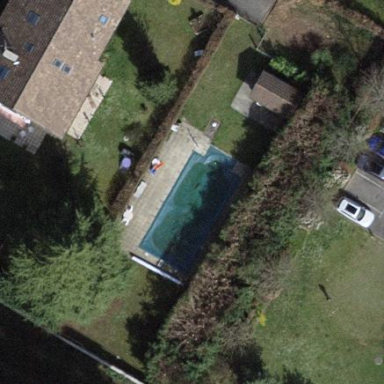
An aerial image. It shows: Swimming pool located in leisure land.